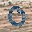
Label: 0